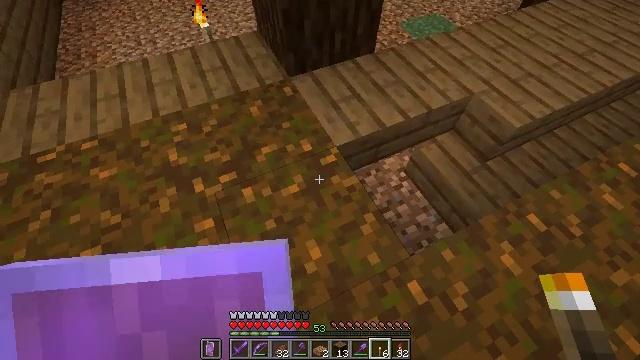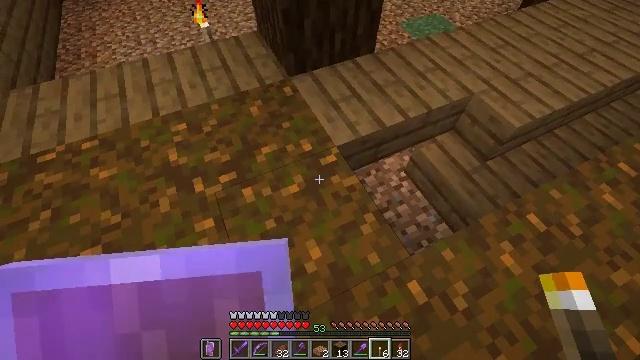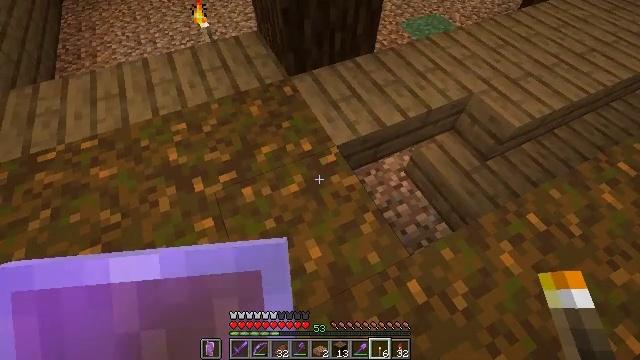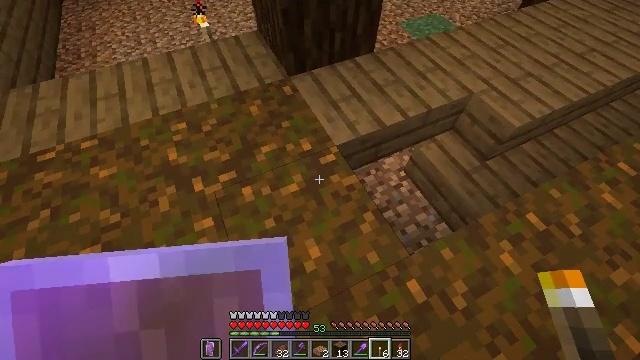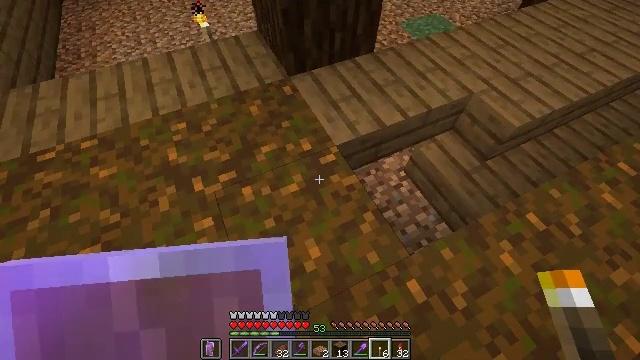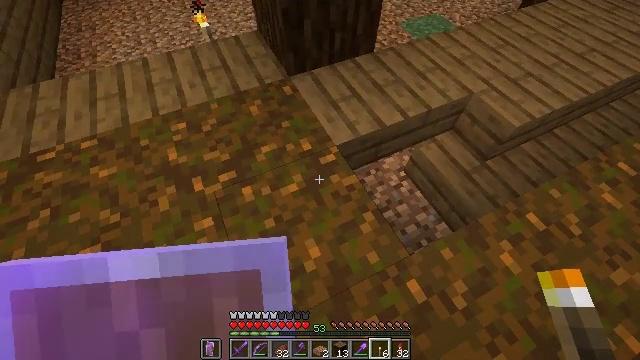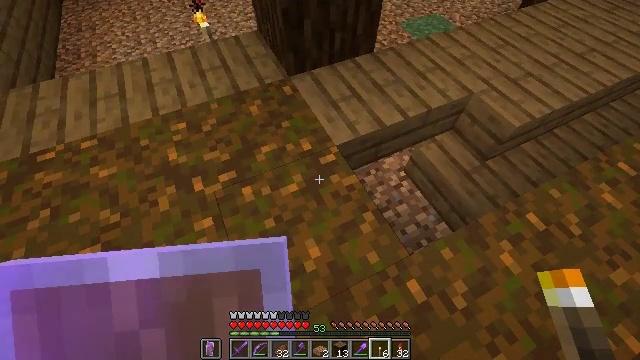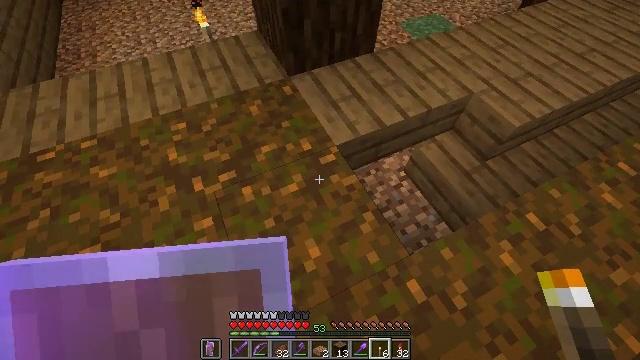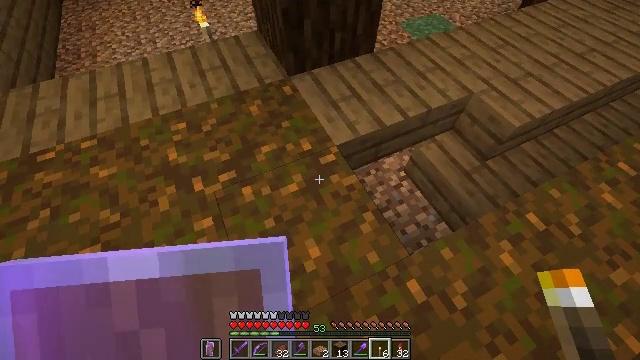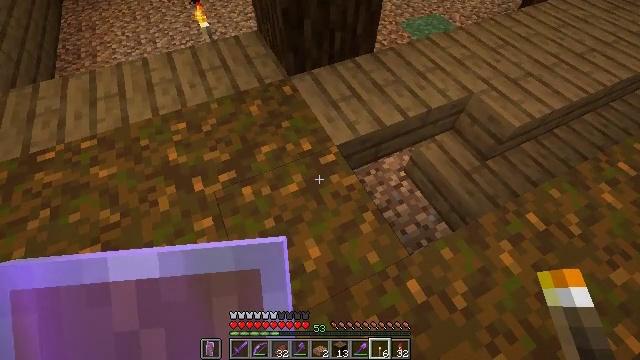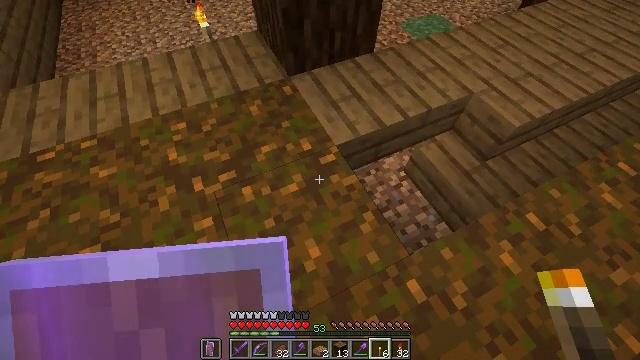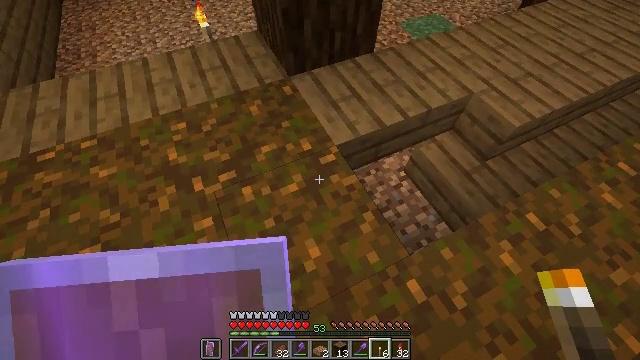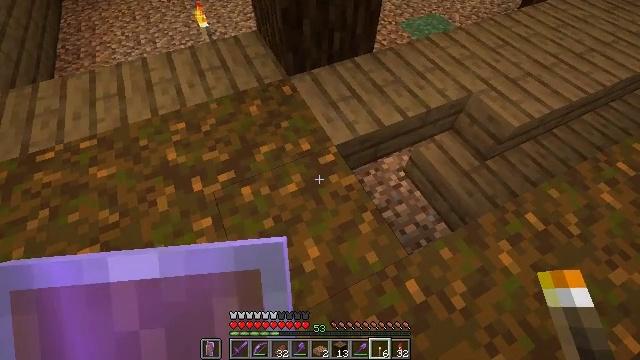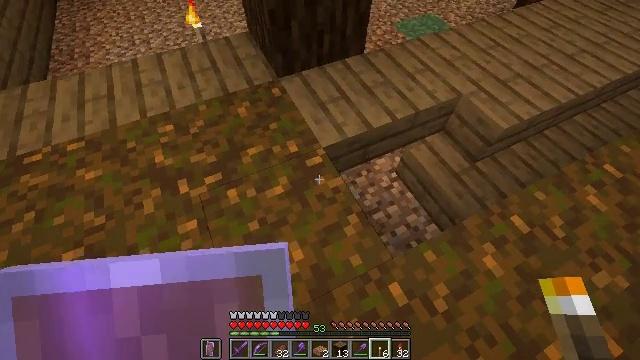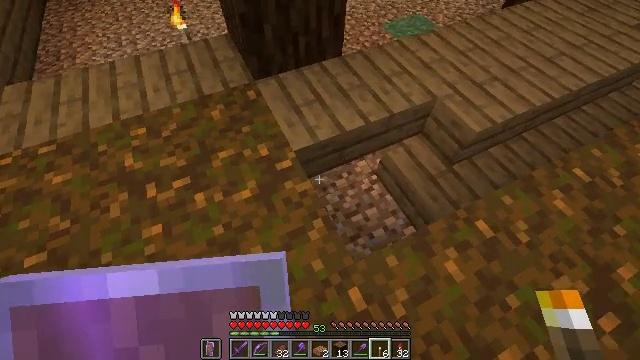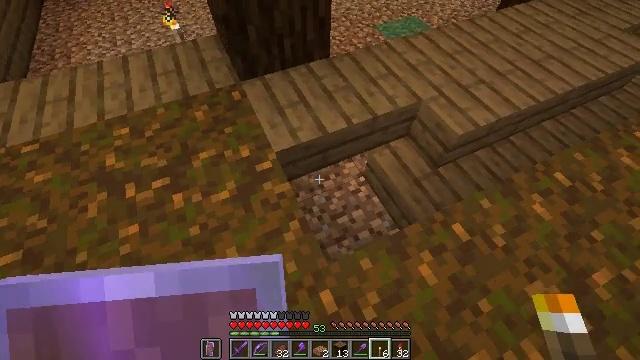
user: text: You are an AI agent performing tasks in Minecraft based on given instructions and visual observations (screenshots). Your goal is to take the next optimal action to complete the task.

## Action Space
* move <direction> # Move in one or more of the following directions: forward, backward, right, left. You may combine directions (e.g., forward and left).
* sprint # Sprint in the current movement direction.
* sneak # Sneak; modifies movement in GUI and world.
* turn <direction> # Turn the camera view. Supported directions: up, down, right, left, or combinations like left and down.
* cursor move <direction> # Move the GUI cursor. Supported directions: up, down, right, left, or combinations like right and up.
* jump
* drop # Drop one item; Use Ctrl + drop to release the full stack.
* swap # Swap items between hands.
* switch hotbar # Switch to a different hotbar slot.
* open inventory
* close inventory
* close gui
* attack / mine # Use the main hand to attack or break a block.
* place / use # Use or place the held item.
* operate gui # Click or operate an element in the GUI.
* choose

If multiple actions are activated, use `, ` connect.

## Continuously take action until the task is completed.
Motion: motion action
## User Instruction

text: Dig into the ground to collect podzol.
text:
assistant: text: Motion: no_op
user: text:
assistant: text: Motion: no_op
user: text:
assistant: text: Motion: no_op
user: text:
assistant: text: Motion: no_op
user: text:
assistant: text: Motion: no_op
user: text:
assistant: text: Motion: no_op
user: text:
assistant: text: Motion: no_op
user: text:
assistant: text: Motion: no_op
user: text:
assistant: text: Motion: no_op
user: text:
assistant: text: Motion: no_op
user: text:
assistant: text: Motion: no_op
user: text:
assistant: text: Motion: move right
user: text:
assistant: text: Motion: move right
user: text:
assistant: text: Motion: move right
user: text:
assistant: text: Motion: move right
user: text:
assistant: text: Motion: turn left
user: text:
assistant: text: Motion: turn left
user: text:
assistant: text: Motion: no_op
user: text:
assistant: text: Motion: no_op
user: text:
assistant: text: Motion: no_op
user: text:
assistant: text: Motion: no_op
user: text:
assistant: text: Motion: no_op
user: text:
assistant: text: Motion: no_op
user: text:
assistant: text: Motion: no_op
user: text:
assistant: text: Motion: no_op
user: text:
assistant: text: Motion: no_op
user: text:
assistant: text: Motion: no_op
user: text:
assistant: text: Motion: no_op
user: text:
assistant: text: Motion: turn left
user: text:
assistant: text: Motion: turn left